Question: I have such kind of data:
'''
AccX RecordType
0.204742431640625 0
0.204742431640625 0
0.114715576171875 0
0.114715576171875 0
...
0.033111572265625 1
0.033111572265625 1
0.0328826904296875 1
...
0.0328826904296875 2
0.0328826904296875 2
0.154434204101562 2
'''
And code for constructing plot:
'''
import matplotlib as mpl
mpl.use('MacOSX')
import pandas as pd
import matplotlib.pyplot as plt
import numpy as np
data = pd.read_csv('myData.csv')
figsize = (15, 7)
fig,ax = plt.subplots(figsize=figsize)
ax.plot(data['AccX'])
plt.legend()
plt.show()
'''
How to add the line after each changing of the value of record type?
Is it possible to add titles in the place between lines?
I mean to construct something like this:

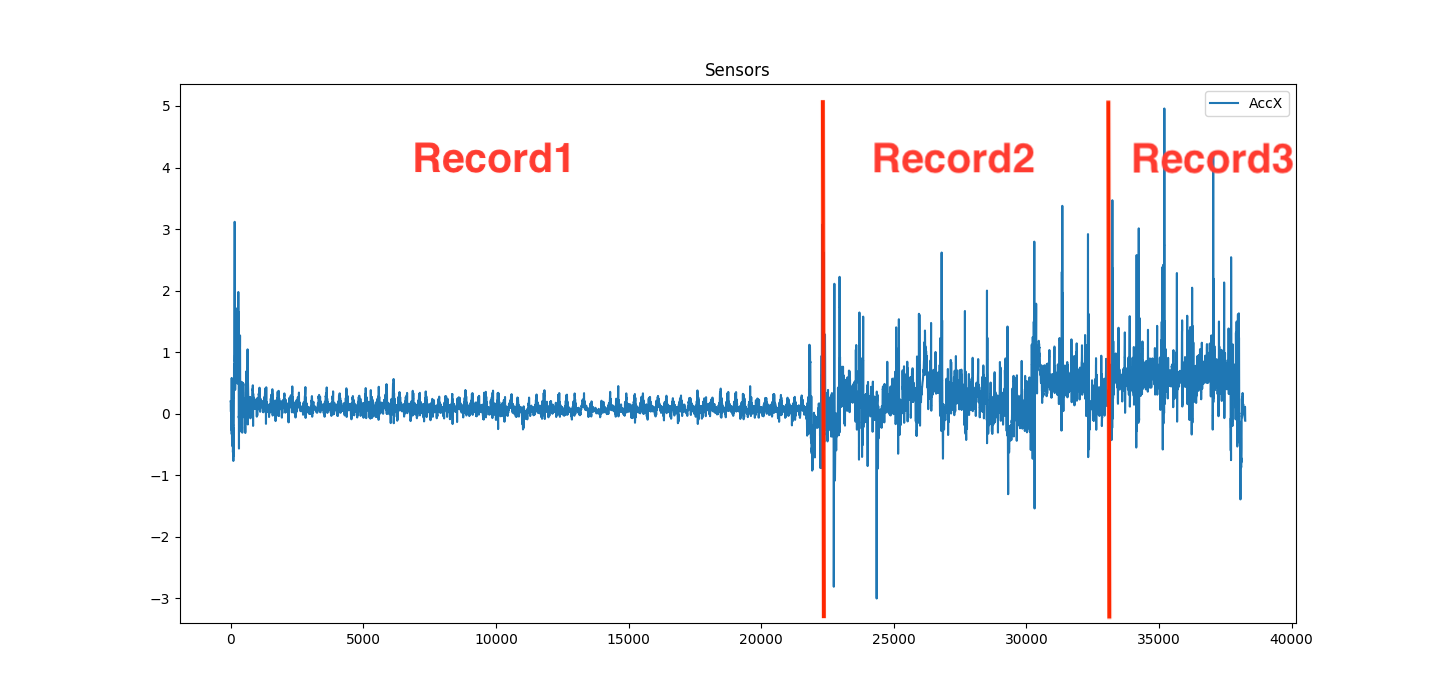
Answer: You can use '.diff()' to find when a period changes and then plot a vertical line with 'plt.axvline()'
'''
import pandas as pd
import matplotlib.pyplot as plt
import numpy as np
data
AccX RecordType
0.204742431640625 0
0.204742431640625 0
0.114715576171875 0
0.114715576171875 0
0.033111572265625 1
0.033111572265625 1
0.0328826904296875 1
0.0328826904296875 2
0.0328826904296875 2
0.154434204101562 2
# Determine when the RecordType Changes
periods = data[data.RecordType.diff()!=0].index.values
figsize = (12, 5)
fig,ax = plt.subplots(figsize=figsize)
ax.plot(data['AccX'])
# Plot the red vertical lines
for item in periods[1::]:
plt.axvline(item, ymin=0, ymax=1,color='red')
# Plot the Record Text.
for i in range(len(periods)-1):
plt.text(y=0.8*data['AccX'].max(), x=(periods[i]+periods[i+1]-1)/2,
s='Record '+ str(i), color='red', fontsize=18)
plt.text(y=0.8*data['AccX'].max(), x=(periods[-1]+len(data)-1)/2,
s='Record '+ str(len(periods)-1), color='red', fontsize=18)
plt.legend()
plt.show()
'''
<URL>